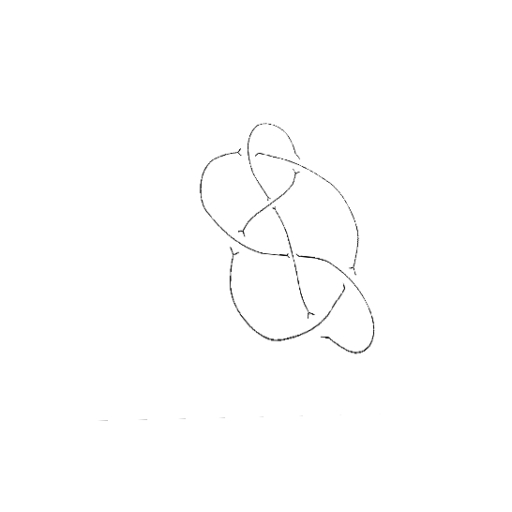
Crossing number: 7